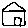
Label: house